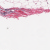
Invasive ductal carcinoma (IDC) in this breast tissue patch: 0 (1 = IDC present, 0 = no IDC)